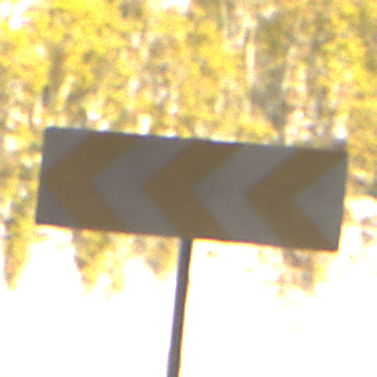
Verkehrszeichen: RichtungstafelnInKurvenGrossRechts
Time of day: MorningAfternoon
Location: Outdoor (Suburban)
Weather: PartlyCloudy
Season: NotSpecified
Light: Natural